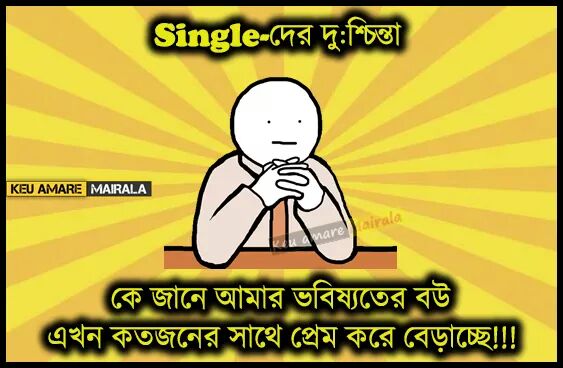
Caption: Single-দের দুশ্চিন্তা কে জানে আমার ভবিষ্যতের বউ কতজনের সাথে প্রেম করে বেড়াচ্ছে!!!
Label: non-hate